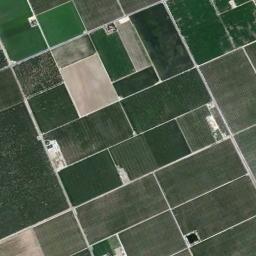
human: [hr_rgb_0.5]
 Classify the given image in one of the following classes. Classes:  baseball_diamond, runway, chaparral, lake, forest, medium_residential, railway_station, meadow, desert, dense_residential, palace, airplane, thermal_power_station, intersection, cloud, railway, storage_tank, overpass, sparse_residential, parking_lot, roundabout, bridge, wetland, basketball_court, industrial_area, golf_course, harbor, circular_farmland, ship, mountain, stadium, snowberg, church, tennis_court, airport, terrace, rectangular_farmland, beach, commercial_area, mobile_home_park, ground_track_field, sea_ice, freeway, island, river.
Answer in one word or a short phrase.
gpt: rectangular_farmland